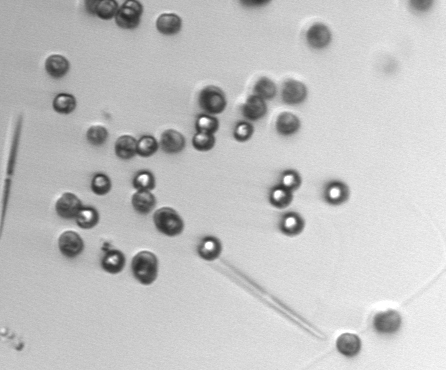
Label: Phaeocystis